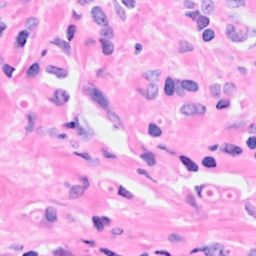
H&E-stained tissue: Breast